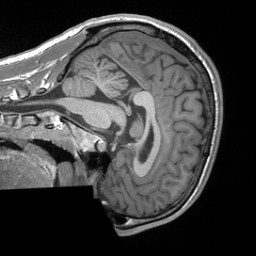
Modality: T1w
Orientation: sagittal